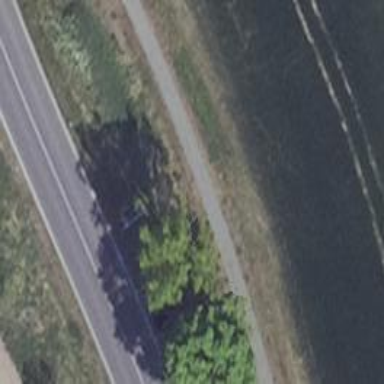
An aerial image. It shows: Row of deciduous broadleaved trees.